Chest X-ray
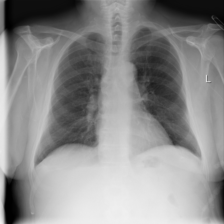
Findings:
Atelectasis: negative
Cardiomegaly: negative
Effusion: positive
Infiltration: negative
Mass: negative
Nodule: negative
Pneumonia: negative
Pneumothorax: negative
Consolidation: negative
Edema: negative
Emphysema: negative
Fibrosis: negative
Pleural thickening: negative
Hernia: negative